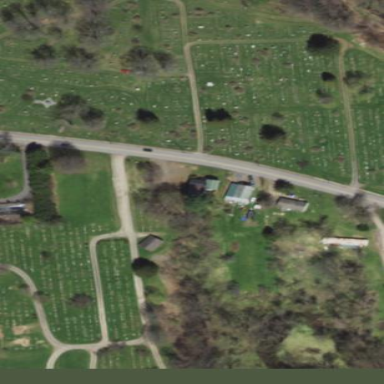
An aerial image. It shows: Cemetery.